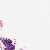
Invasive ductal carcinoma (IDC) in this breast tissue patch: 0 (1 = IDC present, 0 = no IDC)